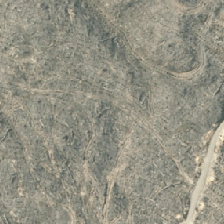
Land cover: harvested_forest